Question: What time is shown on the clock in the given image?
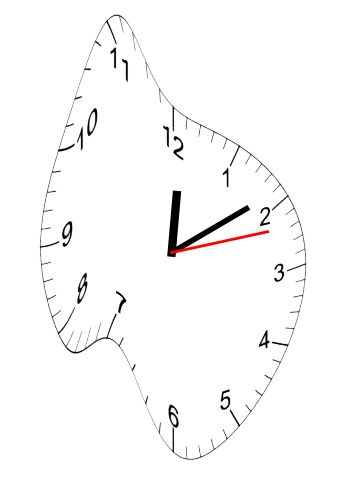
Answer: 12:09:12